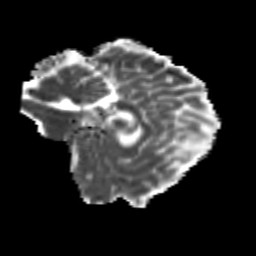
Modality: MD
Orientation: sagittal
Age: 25
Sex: female
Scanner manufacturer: siemens
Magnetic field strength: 3 T
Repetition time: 3.5 s
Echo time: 0.104 s